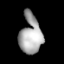
Tissue: lung
Cell type: Epithelial cells
Senescence score: 0.6709
Nuclear area (px): 830
Mean DAPI intensity: 167.663